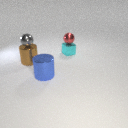
large brown metal cylinder to the left of small cyan metal cube